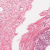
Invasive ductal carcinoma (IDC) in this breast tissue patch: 0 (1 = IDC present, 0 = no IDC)